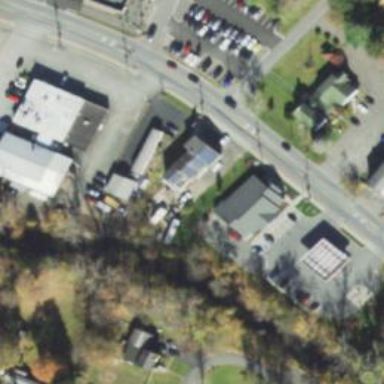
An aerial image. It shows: Convenience store inside building.